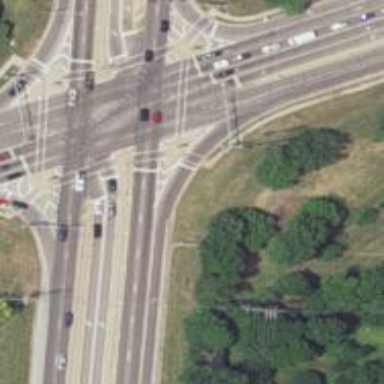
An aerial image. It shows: Footway located on traffic island.